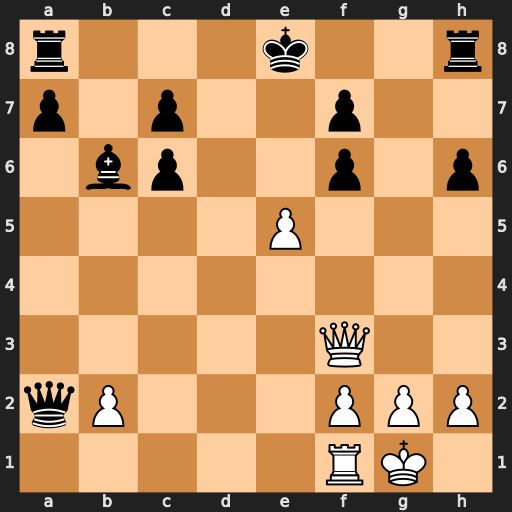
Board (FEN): r3k2r/p1p2p2/1bp2p1p/4P3/8/5Q2/qP3PPP/5RK1
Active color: w
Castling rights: kq
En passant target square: -
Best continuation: Qxc6+ Kf8 Qxa8+